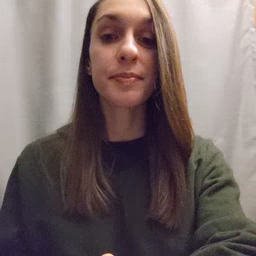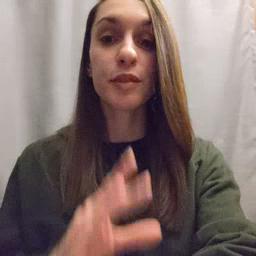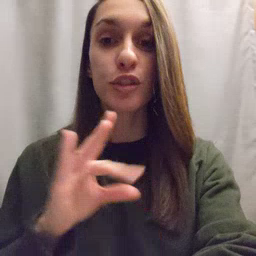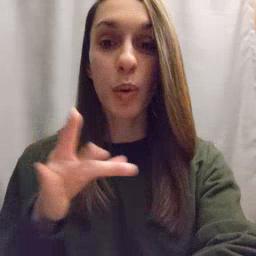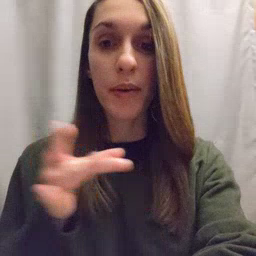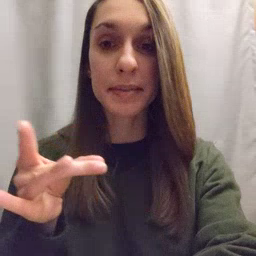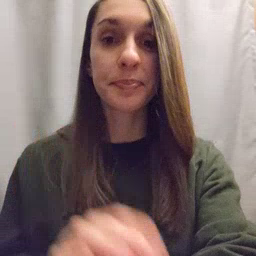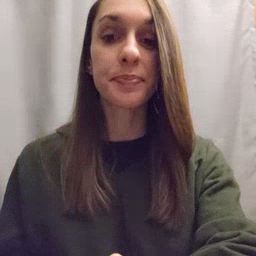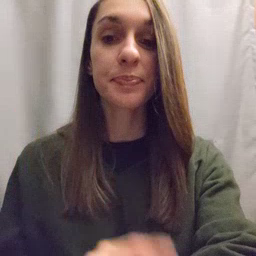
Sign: story